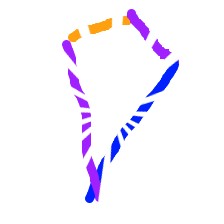
Shape: kite